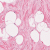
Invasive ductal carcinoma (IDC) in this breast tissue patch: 0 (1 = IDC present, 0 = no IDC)